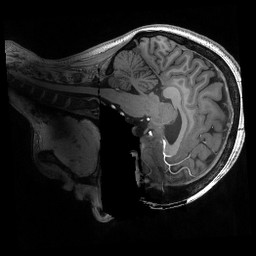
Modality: T1w
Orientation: sagittal
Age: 24
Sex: female
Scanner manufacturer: siemens
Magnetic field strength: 6.98 T
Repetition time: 2.53 s
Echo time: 0.00176 s